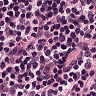
Metastatic tissue present: no